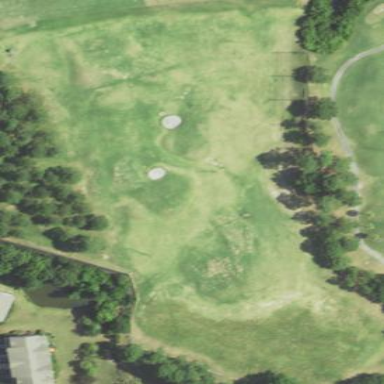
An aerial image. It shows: Driving range for golf on grass.